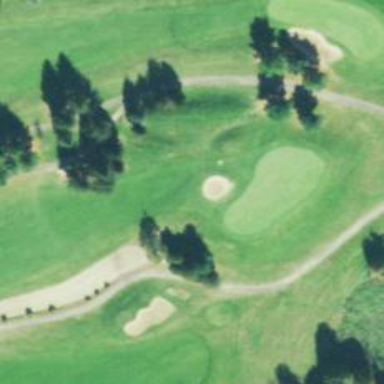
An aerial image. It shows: View of golf hole.